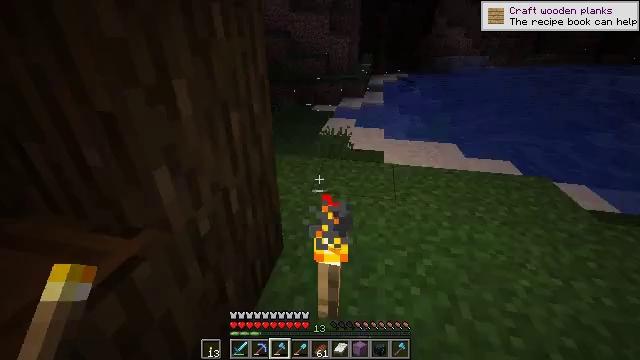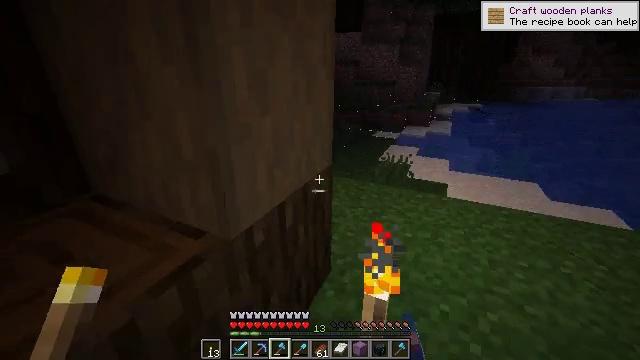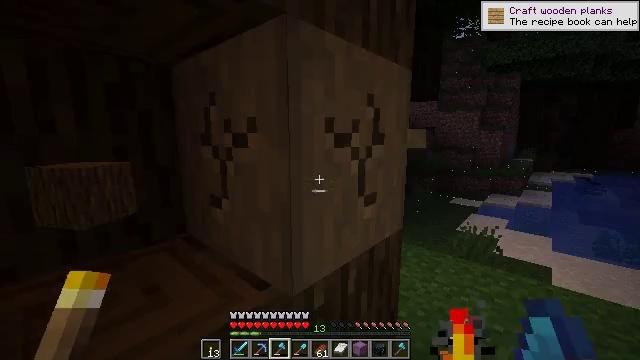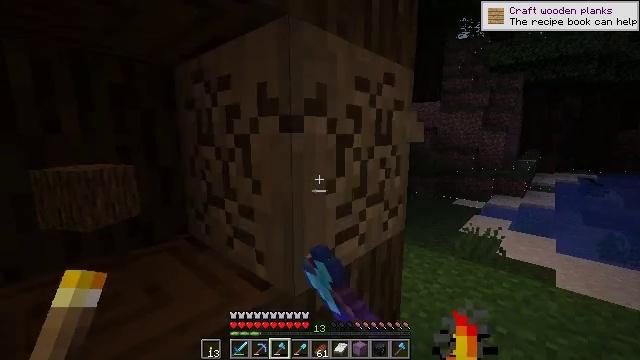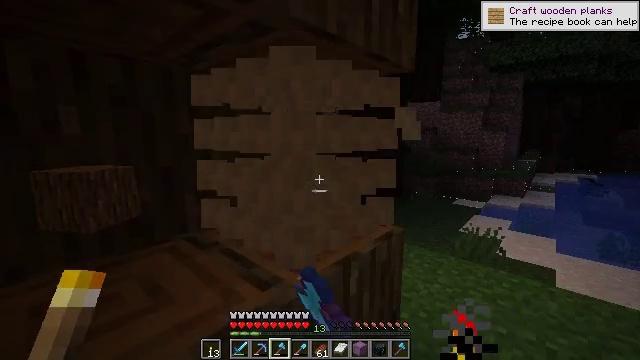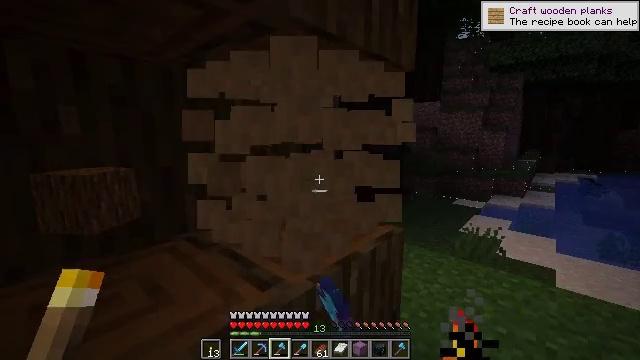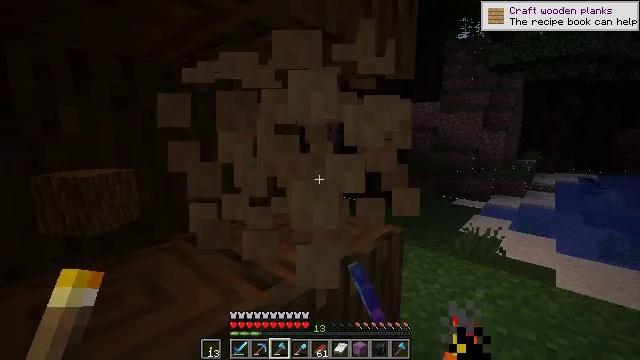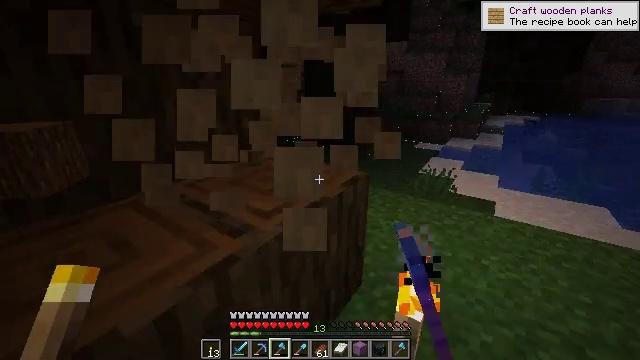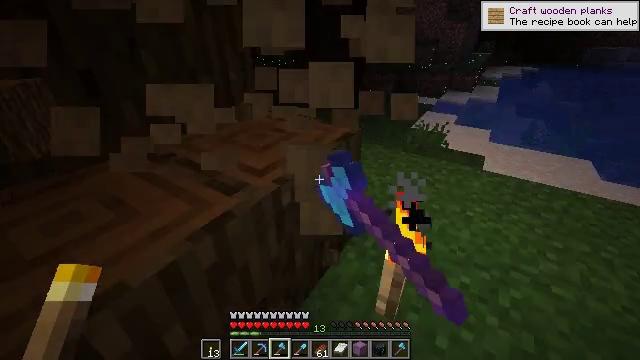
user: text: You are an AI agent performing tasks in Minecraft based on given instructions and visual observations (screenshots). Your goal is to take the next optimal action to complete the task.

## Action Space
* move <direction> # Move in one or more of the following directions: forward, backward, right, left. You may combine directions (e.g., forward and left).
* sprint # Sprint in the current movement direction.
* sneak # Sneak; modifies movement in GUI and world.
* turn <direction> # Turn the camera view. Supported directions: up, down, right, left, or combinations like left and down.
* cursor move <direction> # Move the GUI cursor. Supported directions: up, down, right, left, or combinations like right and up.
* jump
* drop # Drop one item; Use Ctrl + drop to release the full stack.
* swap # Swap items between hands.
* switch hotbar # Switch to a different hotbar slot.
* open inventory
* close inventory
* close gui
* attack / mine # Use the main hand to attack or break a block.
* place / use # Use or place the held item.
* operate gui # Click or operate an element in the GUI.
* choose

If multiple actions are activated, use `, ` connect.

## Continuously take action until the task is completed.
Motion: motion action
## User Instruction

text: Mine the stripped dark oak log.
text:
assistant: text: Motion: turn left and up
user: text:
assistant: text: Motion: turn left and up, attack / mine
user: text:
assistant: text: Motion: attack / mine
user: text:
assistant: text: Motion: attack / mine
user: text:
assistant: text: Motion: attack / mine
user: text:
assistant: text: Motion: attack / mine
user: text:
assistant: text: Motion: turn right and down, attack / mine
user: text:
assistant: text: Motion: turn right and down, attack / mine
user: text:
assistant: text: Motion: attack / mine